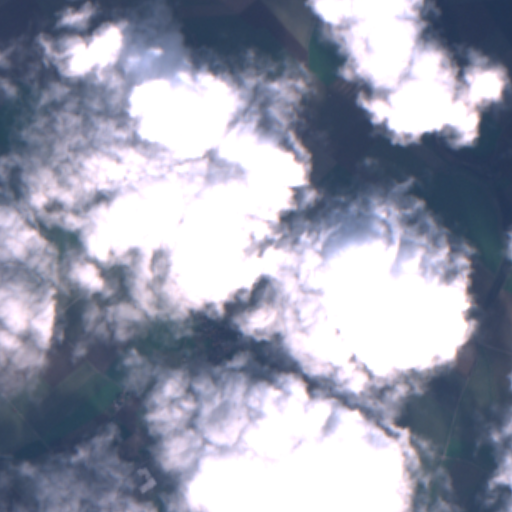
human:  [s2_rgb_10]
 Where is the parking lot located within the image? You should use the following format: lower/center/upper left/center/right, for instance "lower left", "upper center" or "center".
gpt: The parking lot is located in the lower center of the image.
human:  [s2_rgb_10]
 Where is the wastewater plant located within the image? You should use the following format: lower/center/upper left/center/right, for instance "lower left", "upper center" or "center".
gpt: The wastewater plant is located in the upper right of the image.
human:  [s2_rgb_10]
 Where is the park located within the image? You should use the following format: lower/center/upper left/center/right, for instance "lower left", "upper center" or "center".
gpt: There is no park in the image.